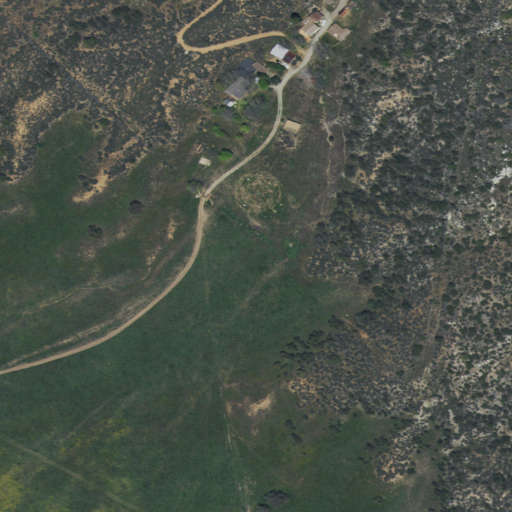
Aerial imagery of valley in California named Gunn Canyon containing shrub, grassland, and open development